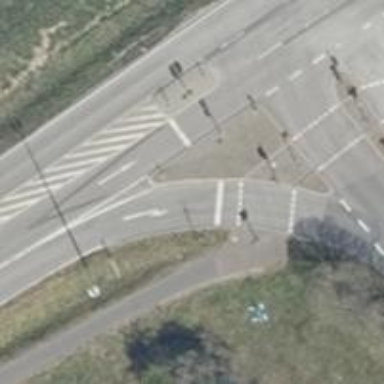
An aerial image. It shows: Road with traffic signals controlling the flow of traffic.